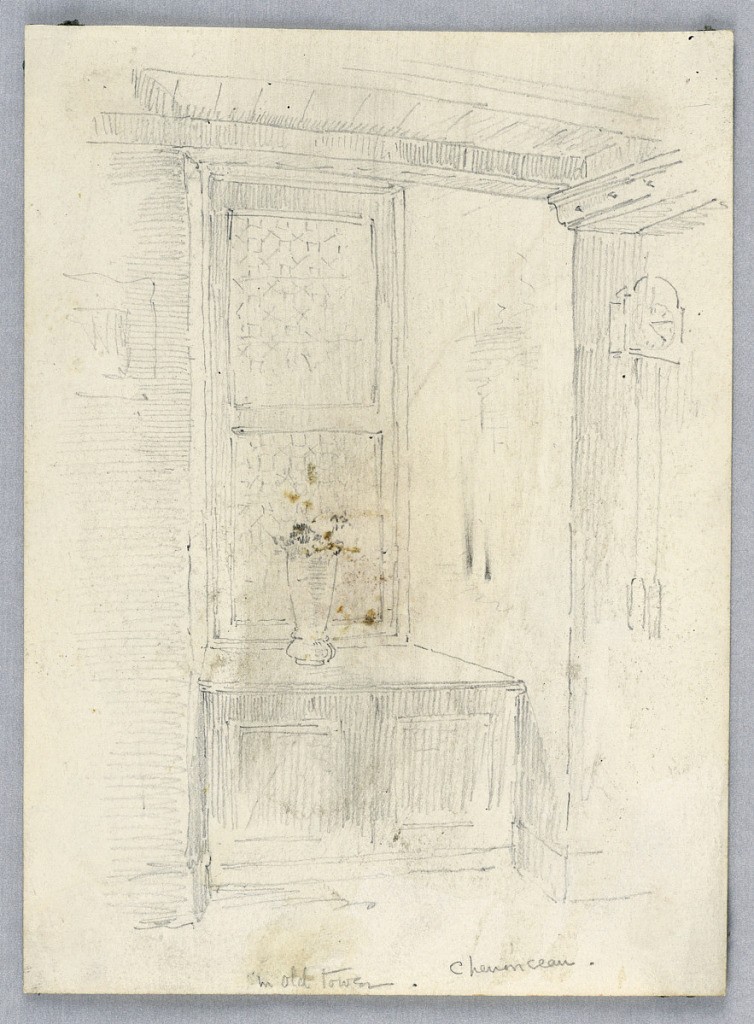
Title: Interior at Chenonceaux
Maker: Arnold William Brunner, American, 1857–1925
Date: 1883
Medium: Graphite on paper
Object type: Drawing
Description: Window, with ledge, low ceiling, in the old tower at Chenonceau.